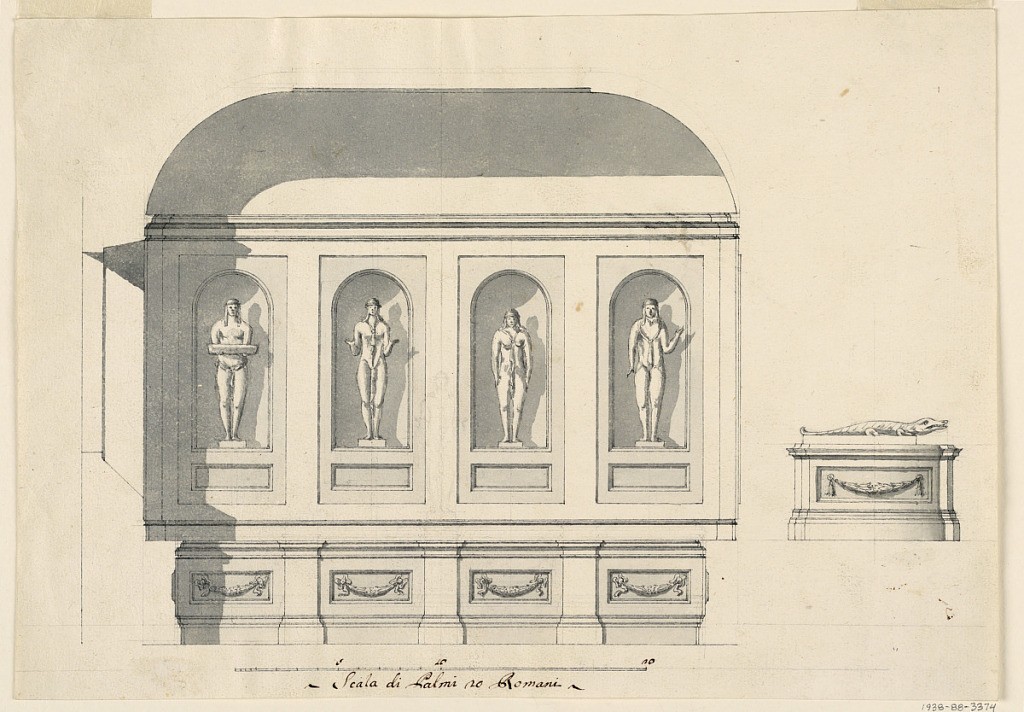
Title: Design for the Egyptian Room, Palazzo Nuovo, Rome, Italy
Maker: Ferdinando Fuga, Italian, 1699 - 1781
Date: ca. 1745
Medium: Pen and ink, brush and gray wash on paper
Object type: Drawing
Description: Elevation view of a design for niches for Egyptian statues in the Palazzo Nuovo al Campidoglio in Rome, Italy.  At left, elevation view of four sculptures standing on plinths within arched niches. Below each is a rectangular pediment decorated with garland. At right is a detailed view of such a pediment with a sculpture of an alligator or crocodile on top. Scale below.